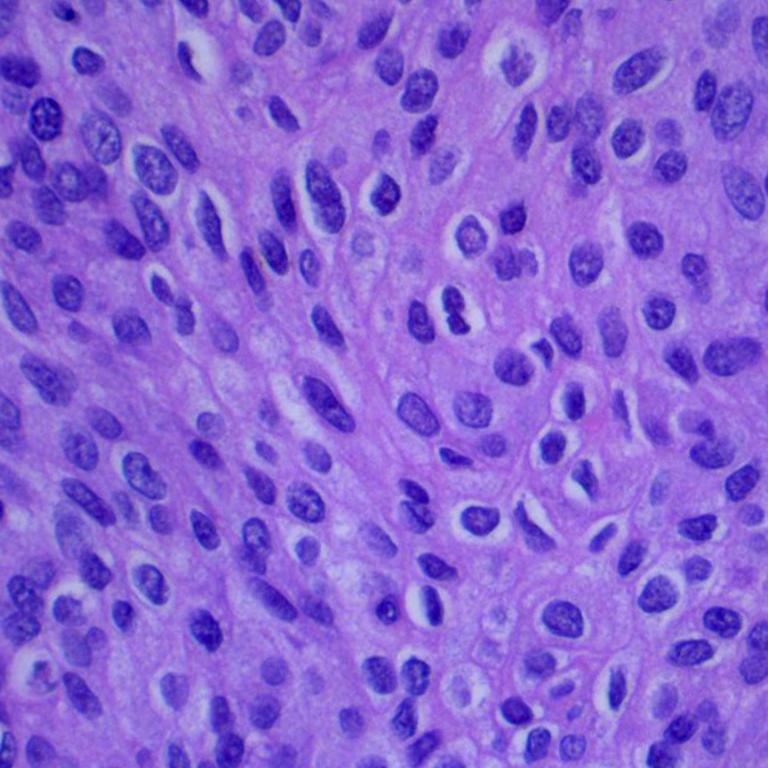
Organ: lung
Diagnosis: squamous carcinomas